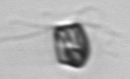
Label: Pyramimonas_morphotype1